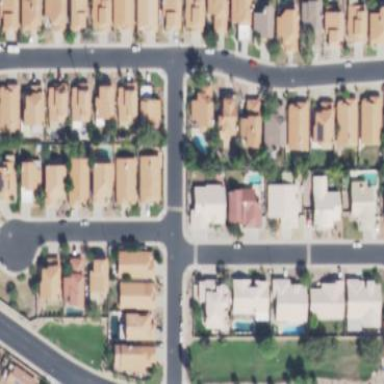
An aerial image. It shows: Single-family residential area.